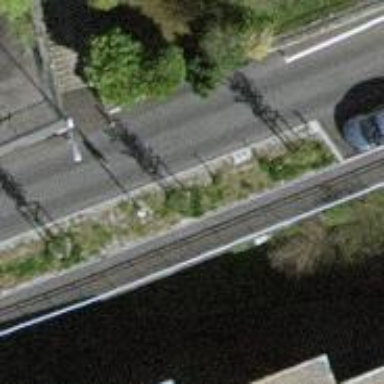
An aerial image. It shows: Zebra crossing on the road.